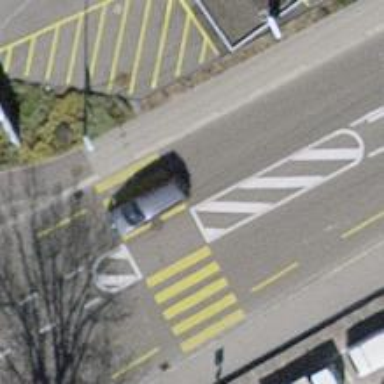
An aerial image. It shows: Zebra crossing on the road.